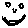
Label: smiley face